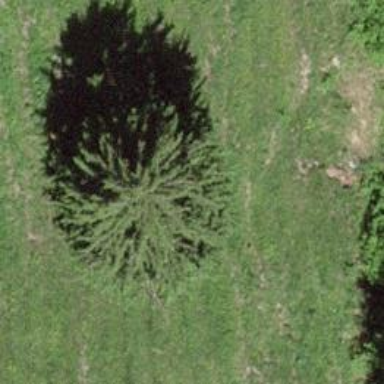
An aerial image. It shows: Evergreen needle-leaved tree in agricultural setting.